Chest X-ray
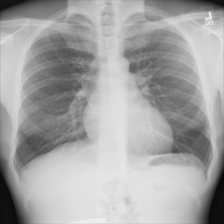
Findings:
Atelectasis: negative
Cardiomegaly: negative
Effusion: negative
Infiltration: negative
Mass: negative
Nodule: negative
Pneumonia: negative
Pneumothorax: negative
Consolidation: negative
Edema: negative
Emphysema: negative
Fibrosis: negative
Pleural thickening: negative
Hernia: negative